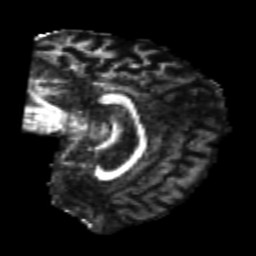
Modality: FA
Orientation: sagittal
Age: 26
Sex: male
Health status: healthy
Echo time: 0.074 s